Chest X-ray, PA view. Patient: 40 years old, sex M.
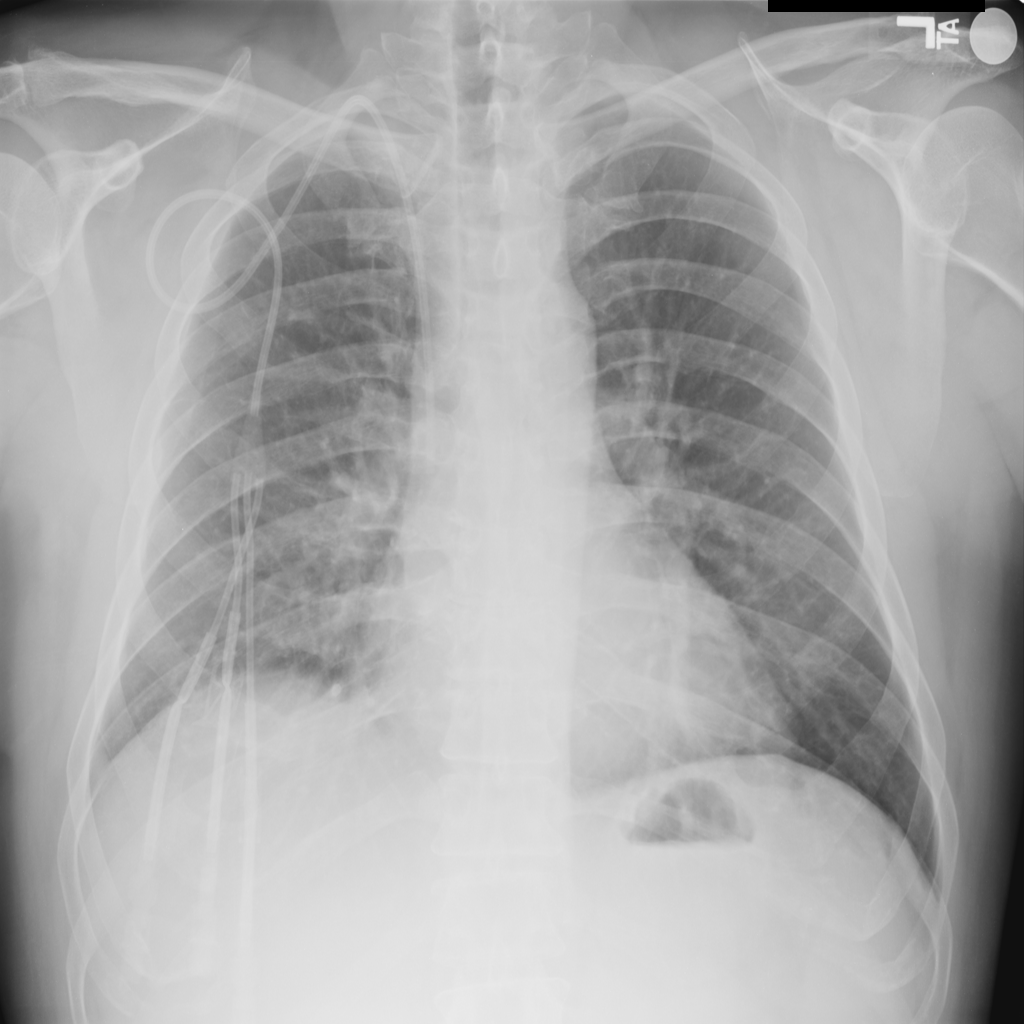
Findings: No Finding